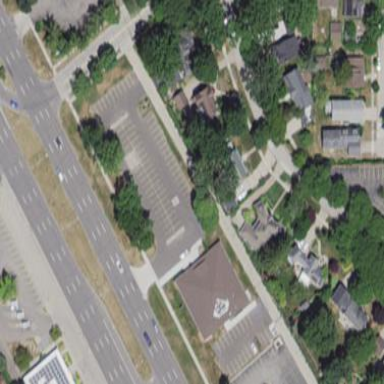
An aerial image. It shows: Parking area.